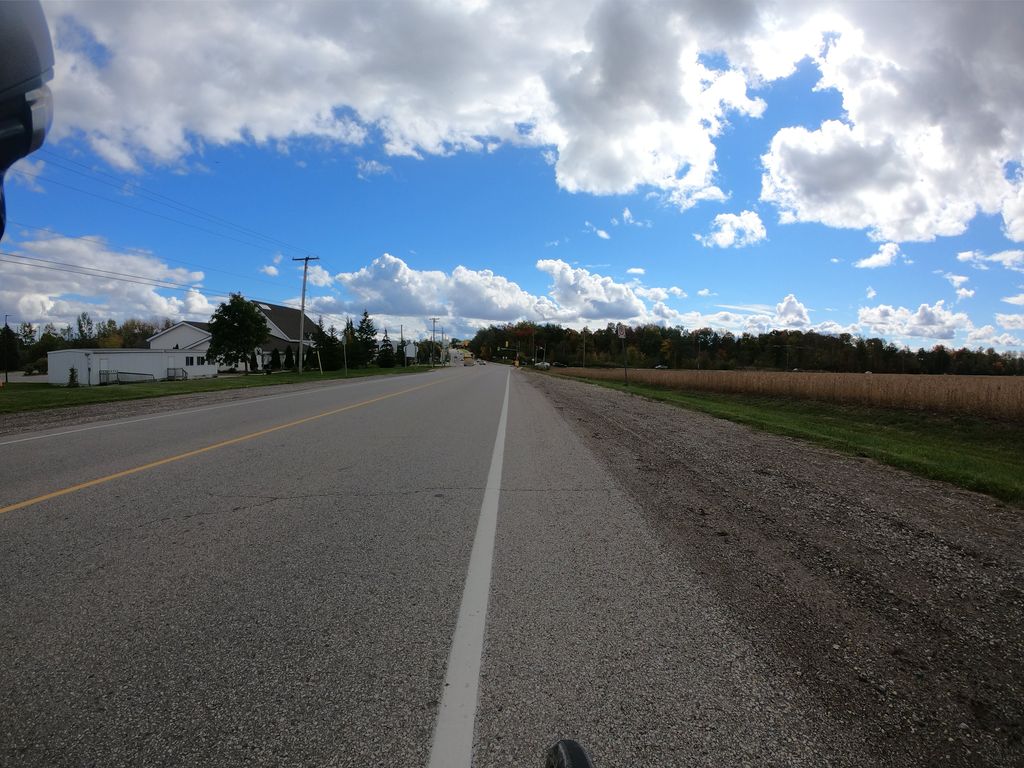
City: kitchener-waterloo